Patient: sex M, age 48
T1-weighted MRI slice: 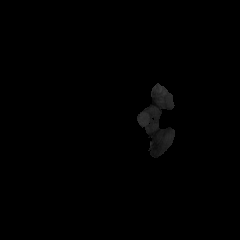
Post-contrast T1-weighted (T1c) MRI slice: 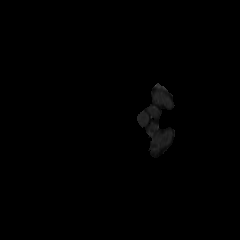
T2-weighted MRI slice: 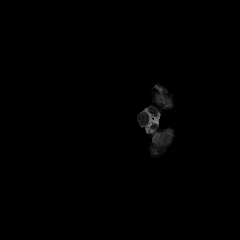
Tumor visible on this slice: no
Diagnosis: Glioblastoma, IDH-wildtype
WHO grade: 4